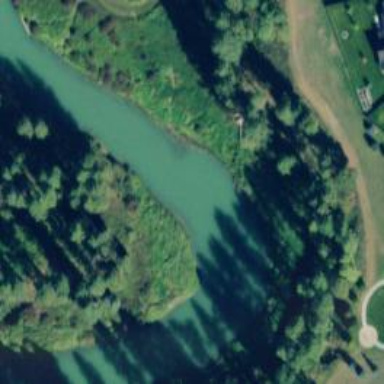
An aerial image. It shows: Beautiful river scene.